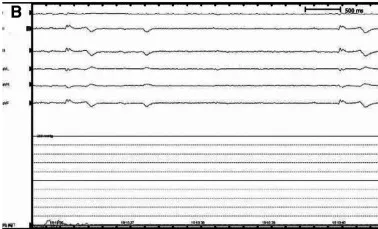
Intraoperative holter monitoring. (B) The patient went into cardiac arrest that lasted 3.8 s.
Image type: electrography (ekg)